Interaction volume radius: 5 \u00c5
Interaction volume height: 30 \u00c5
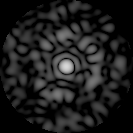
Disorder parameter: 0.8025